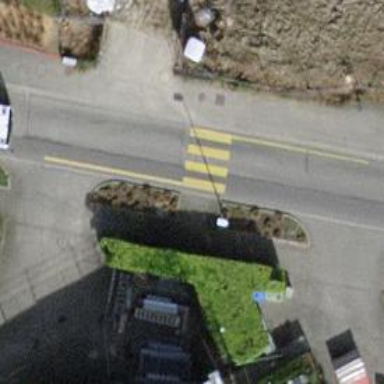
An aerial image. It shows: Zebra crossing for pedestrians.